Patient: sex F, age 48
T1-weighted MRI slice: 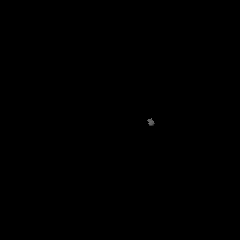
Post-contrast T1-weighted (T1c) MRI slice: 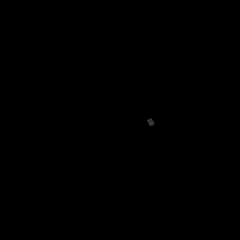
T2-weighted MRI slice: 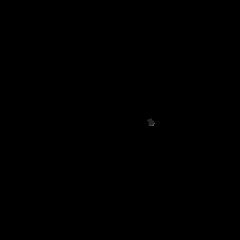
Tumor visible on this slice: no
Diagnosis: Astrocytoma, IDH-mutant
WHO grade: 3